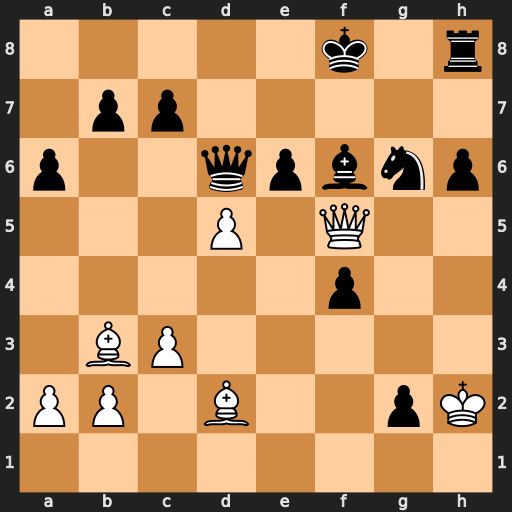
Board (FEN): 5k1r/1pp5/p2qpbnp/3P1Q2/5p2/1BP5/PP1B2pK/8
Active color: w
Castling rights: -
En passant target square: -
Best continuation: Qxf6+ Kg8 Qxg6+ Kf8 Qf6+